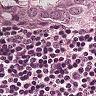
Metastatic tissue present: yes